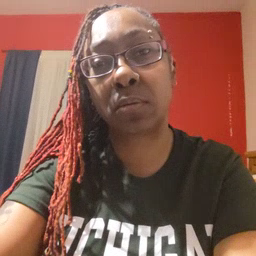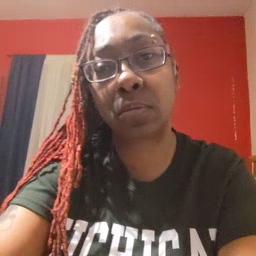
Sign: drawer